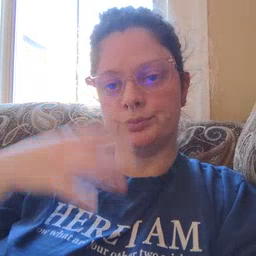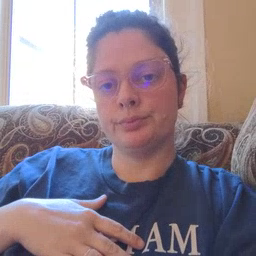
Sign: shower